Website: home-depot
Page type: customer-info-address
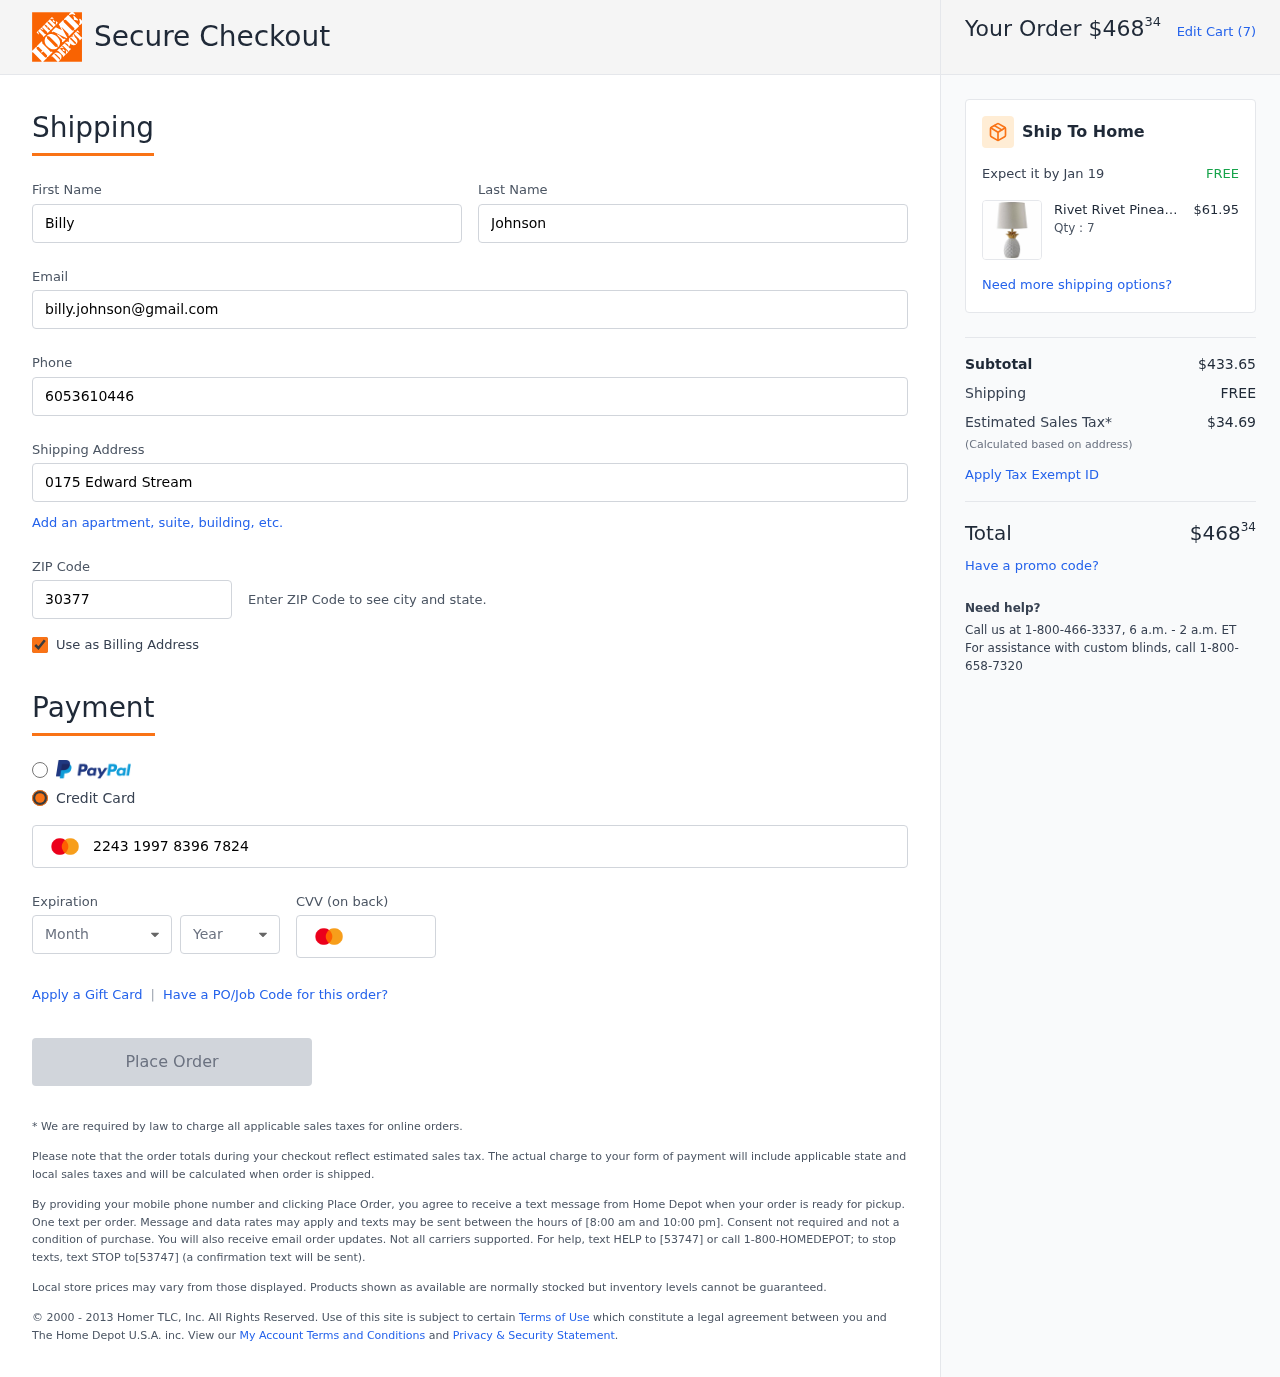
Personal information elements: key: PII_CARD_CVV
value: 141
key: PII_CARD_EXPIRY_MONTH
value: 05
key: PII_CARD_EXPIRY_YEAR
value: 26
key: PII_CARD_NUMBER
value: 2243 1997 8396 7824
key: PII_EMAIL
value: billy.johnson@gmail.com
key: PII_FIRSTNAME
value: Billy
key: PII_LASTNAME
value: Johnson
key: PII_PHONE
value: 6053610446
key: PII_POSTCODE
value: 30377
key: PII_STREET
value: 0175 Edward Stream
Product elements: key: PRODUCT1_BRAND
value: Rivet
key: PRODUCT1_NAME
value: Rivet Pineapple Ceramic Table Lamp, Modern, 18" H, White and Gold
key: PRODUCT1_PRICE
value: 61.95
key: PRODUCT1_QUANTITY
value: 7
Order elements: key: ORDER_TOTAL
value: $46834
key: ORDER_NUM_ITEMS
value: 7
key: ORDER_DELIVERY_DATE
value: Jan 19
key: ORDER_SUBTOTAL
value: $433.65
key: ORDER_SHIPPING_COST
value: FREE
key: ORDER_TAX
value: $34.69